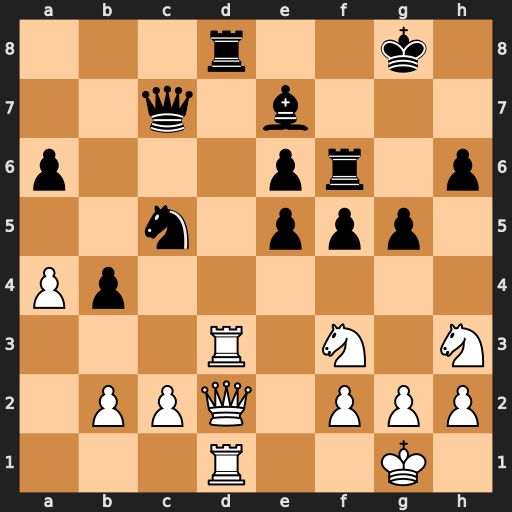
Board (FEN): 3r2k1/2q1b3/p3pr1p/2n1ppp1/Pp6/3R1N1N/1PPQ1PPP/3R2K1
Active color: w
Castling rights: -
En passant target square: -
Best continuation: Rxd8+ Qxd8 Qxd8+ Bxd8 Rxd8+